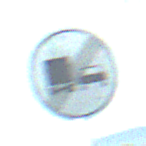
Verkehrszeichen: EndeUeberholverbotKraftfahrzeuge
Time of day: MorningAfternoon
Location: Outdoor (Nature)
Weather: Clear
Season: NotSpecified
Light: Natural